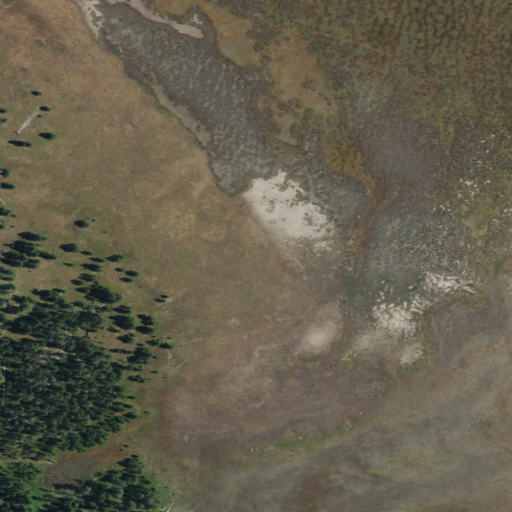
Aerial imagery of valley in California named Little Round Valley containing herbaceous wetlands, shrub, and evergreen forest